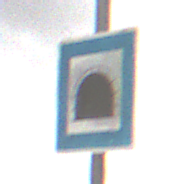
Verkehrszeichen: Tunnel
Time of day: Midday
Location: Outdoor (Nature)
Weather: Overcast
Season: NotSpecified
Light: Natural